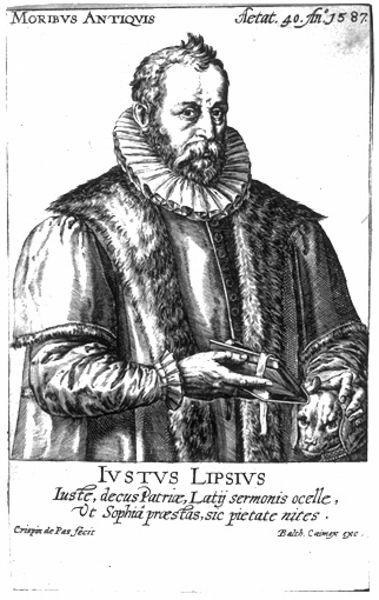
Titel: Bildnis des Justus Lipsius
Künstler: Balthasar C. Caymox
Institution: (Seriendruck)
Schlagwörter: hand, kopf, mann, umhang, weiß, finger, frisur, grau, haar, mund, nase, ohr, profil, schwarz, stirn, zeichnung, hund, tier, alt, bart, augen, falten, kragen, mensch, pelz, rahmen, ärmel, bildnis, halskrause, hände, portrait, porträt, haare, mantel, spitzen, blatt, ohren, fell, schrift, grafik, inschrift, faltenwurf, jahreszahl, katze, buch, spanisch, druck, stich, seite, schwarzweiß, text, beschriftung, krause, deckblatt, jahr, pelzmantel, halbprofil, schnauze, wams, kupferstich, fellkragen, latein, lateinisch, balthasar, stirnrunzeln, iustus, justus lipsius, lipsius, kragenschrift, 1587, alte sitten, moribus antiquus, halbkörper-portrait, 16. jahruhundert